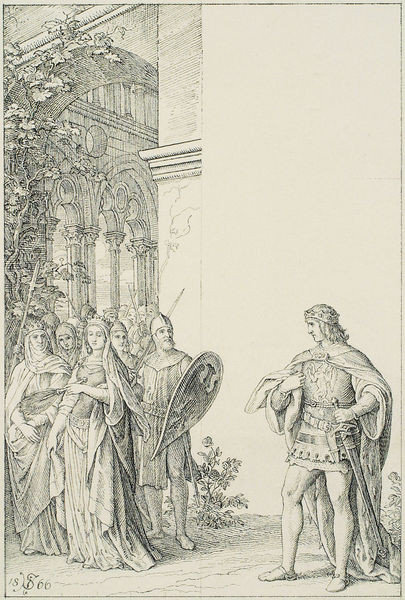
Titel: Wie Siegfried Kriemhild zuerst sah
Künstler: Julius Schnorr von Carolsfeld
Institution: Privatbesitz
Schlagwörter: blätter, gruppe, mann, umhang, vogel, frauen, menschen, blume, fenster, frau, männer, säule, säulen, weiss, zeichnung, blick, gürtel, rose, schleier, weg, bart, jung, wand, architektur, stehen, signatur, kirche, mantel, pflanze, pflanzen, krone, prinzessin, rund, ranken, ecke, bogen, mauer, rundbogen, romantik, könig, schild, stich, schwert, helm, entwurf, ritter, fürst, rüstung, kapitell, wappen, sims, jüngling, gesims, gotisch, sage, mittelalter, prinz, prozession, königin, ankunft, weinstock, kupferstich, masswerk, fauen, lohengrin, architetkur, isolde, 19. jahrhundert, tristan, mäönner, 1866, nonnenkopf